Question: I have a nav menu which opens different remote pages on modal. It was working without a problem but I guess, recently, I changed something on the page without noticing and now all I can see is a full page white screen whichever link I click on the nav menu.
I checked if I load the jquery script before the bootstrap.
I checked on different browsers (chrome, ie, android) and it is still the same.
Here is the page where I get the problem:
<URL>
Try to click nav links on the upper menu.
What am I missing here?

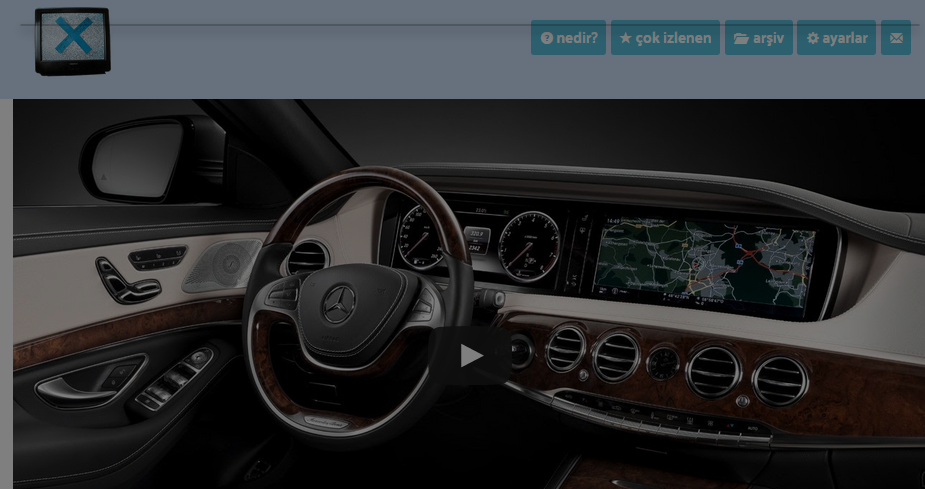
Answer: I've solved the problem. The reason of the problem is not about the usage of href attribute for remote modals or using PHP pages instead of HTML.
Believe it or not the problem caused of the analytics script I use on the remote pages.
I do not know which part of the below code could cause this problem but when I remove it, everything is back to normal. BTW; Google Analytics works without a problem.
'''
<!-- Start of StatCounter Code for Default Guide -->
<script type="text/javascript">
var sc_project=XXXXXXX;
var sc_invisible=1;
var sc_security="8c366369";
var scJsHost = (("https:" == document.location.protocol) ?
"https://secure." : "http://www.");
document.write("<sc"+"ript type='text/javascript' src='" +
scJsHost+
"statcounter.com/counter/counter.js'></"+"script>");
</script>
<!-- End of StatCounter Code for Default Guide -->
'''